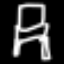
Label: chair